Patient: sex M, age 62
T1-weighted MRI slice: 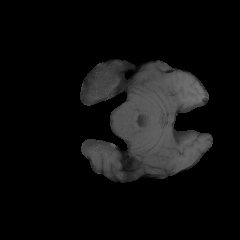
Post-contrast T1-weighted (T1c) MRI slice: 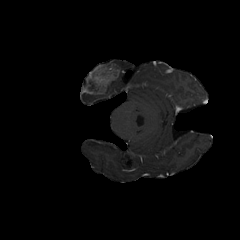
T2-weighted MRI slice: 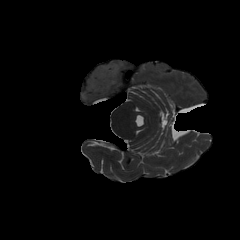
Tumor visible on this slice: yes
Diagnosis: Glioblastoma, IDH-wildtype
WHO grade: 4